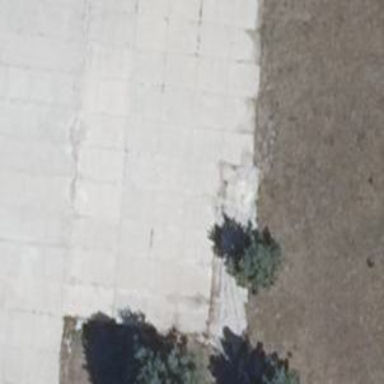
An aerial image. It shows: The surface is made of concrete.